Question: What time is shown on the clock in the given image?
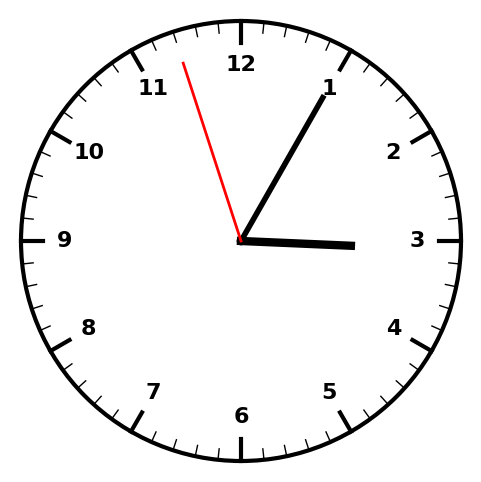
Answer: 03:04:57